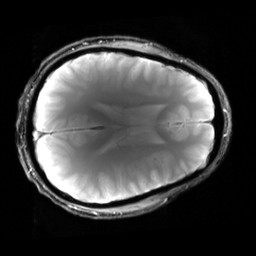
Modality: T2starw
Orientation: axial
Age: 22
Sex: male
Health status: healthy
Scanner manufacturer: siemens
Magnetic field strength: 3 T
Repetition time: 0.7 s
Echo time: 0.02 s